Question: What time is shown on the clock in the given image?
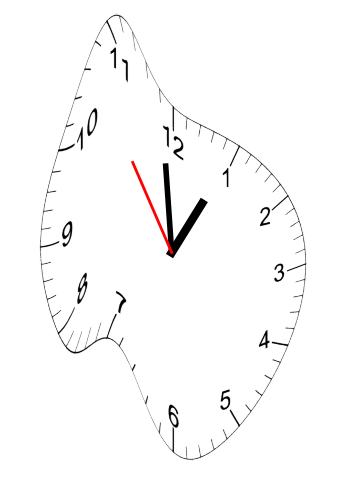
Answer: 12:58:54